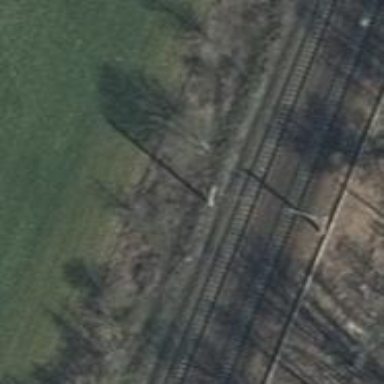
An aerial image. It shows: Milestone along the railway track with catenary mast.